Question: I wish to run a batch file either in START commit or PRE commit via TortoiseSVN hook scripts. No tests I have done has worked.
I have created a batch file (svnadd.bat) that just writes a message to a text file for now, so I know it fired. However, the batch file does not appear to run as the message does not get written.
'''
echo YES>C:\Temp\commit.txt
'''
Here is my hook setup.

My process. Right click on a folder which is under svn version control and select SVN Commit. The commit dialog shows, however, the batch file does not execute.
All svn software, repositories and folder/file structure under svn control reside on the same computer/drive.
As per the screen shot, I also tried adding cmd.exe to the front of the command line as
'''
C:\windows\system32\cmd.exe /c C:\Tools\SVN\svnadd.bat
'''
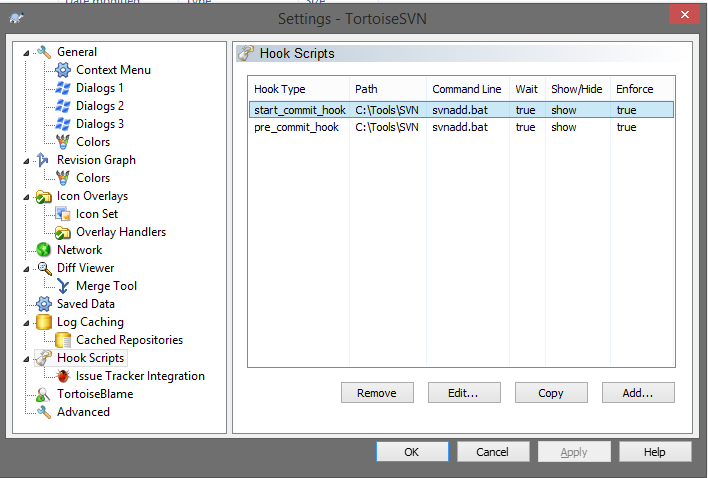
Answer: @lazybadger's comment provides the answer in that the "path" needs to be at the highest working copy path. For me, this is 'C:\Projects'.
Once I set 'C:\Projects' as the path, the script hook ran.